Interaction volume radius: 5 \u00c5
Interaction volume height: 25 \u00c5
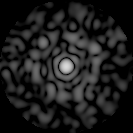
Disorder parameter: 0.7936